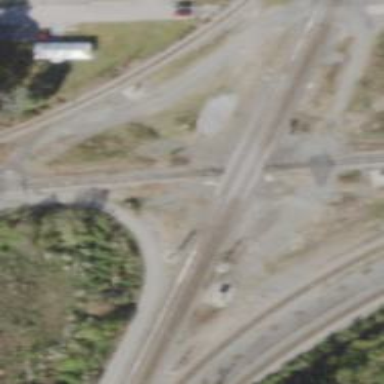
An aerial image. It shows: Abandoned railway.